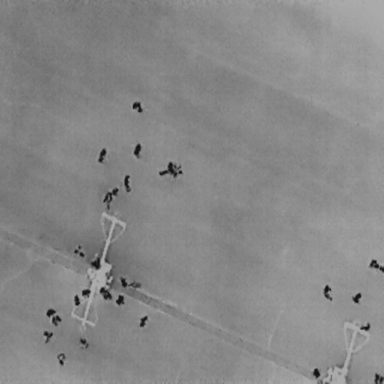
There are 26 People in the infrared image.